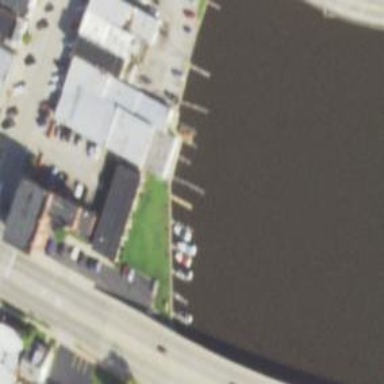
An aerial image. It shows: Man-made pier.